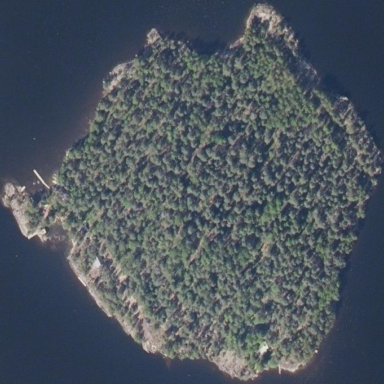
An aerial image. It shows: Islet covered with woodland.